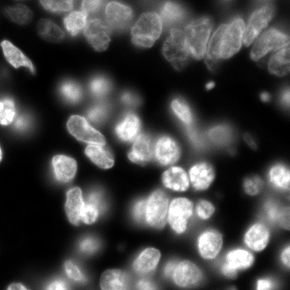
Tissue sample: colon
Magnification: 10.0x
Cell type: B cells
Senescence state: senescent